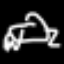
Label: frog